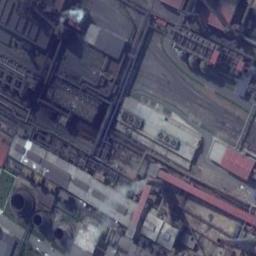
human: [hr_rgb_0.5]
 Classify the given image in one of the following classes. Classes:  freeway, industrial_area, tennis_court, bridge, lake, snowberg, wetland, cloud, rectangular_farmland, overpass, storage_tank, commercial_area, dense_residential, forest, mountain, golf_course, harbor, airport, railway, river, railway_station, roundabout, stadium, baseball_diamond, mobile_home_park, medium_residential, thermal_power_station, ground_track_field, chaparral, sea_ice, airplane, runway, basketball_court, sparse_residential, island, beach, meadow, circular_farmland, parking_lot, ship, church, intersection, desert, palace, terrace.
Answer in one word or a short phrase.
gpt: thermal_power_station